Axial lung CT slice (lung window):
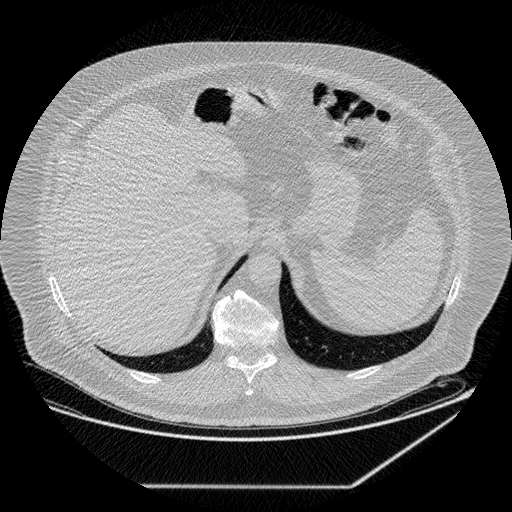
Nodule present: no